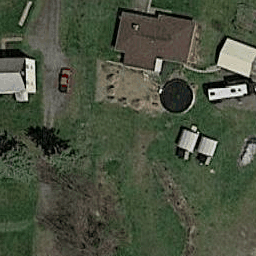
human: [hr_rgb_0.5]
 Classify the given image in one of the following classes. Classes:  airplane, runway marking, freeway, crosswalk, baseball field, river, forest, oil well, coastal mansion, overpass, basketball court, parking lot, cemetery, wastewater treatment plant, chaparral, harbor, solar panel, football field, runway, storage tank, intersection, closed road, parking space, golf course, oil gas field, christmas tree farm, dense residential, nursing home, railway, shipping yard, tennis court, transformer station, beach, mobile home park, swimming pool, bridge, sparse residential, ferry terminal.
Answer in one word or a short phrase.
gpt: sparse residential